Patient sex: M
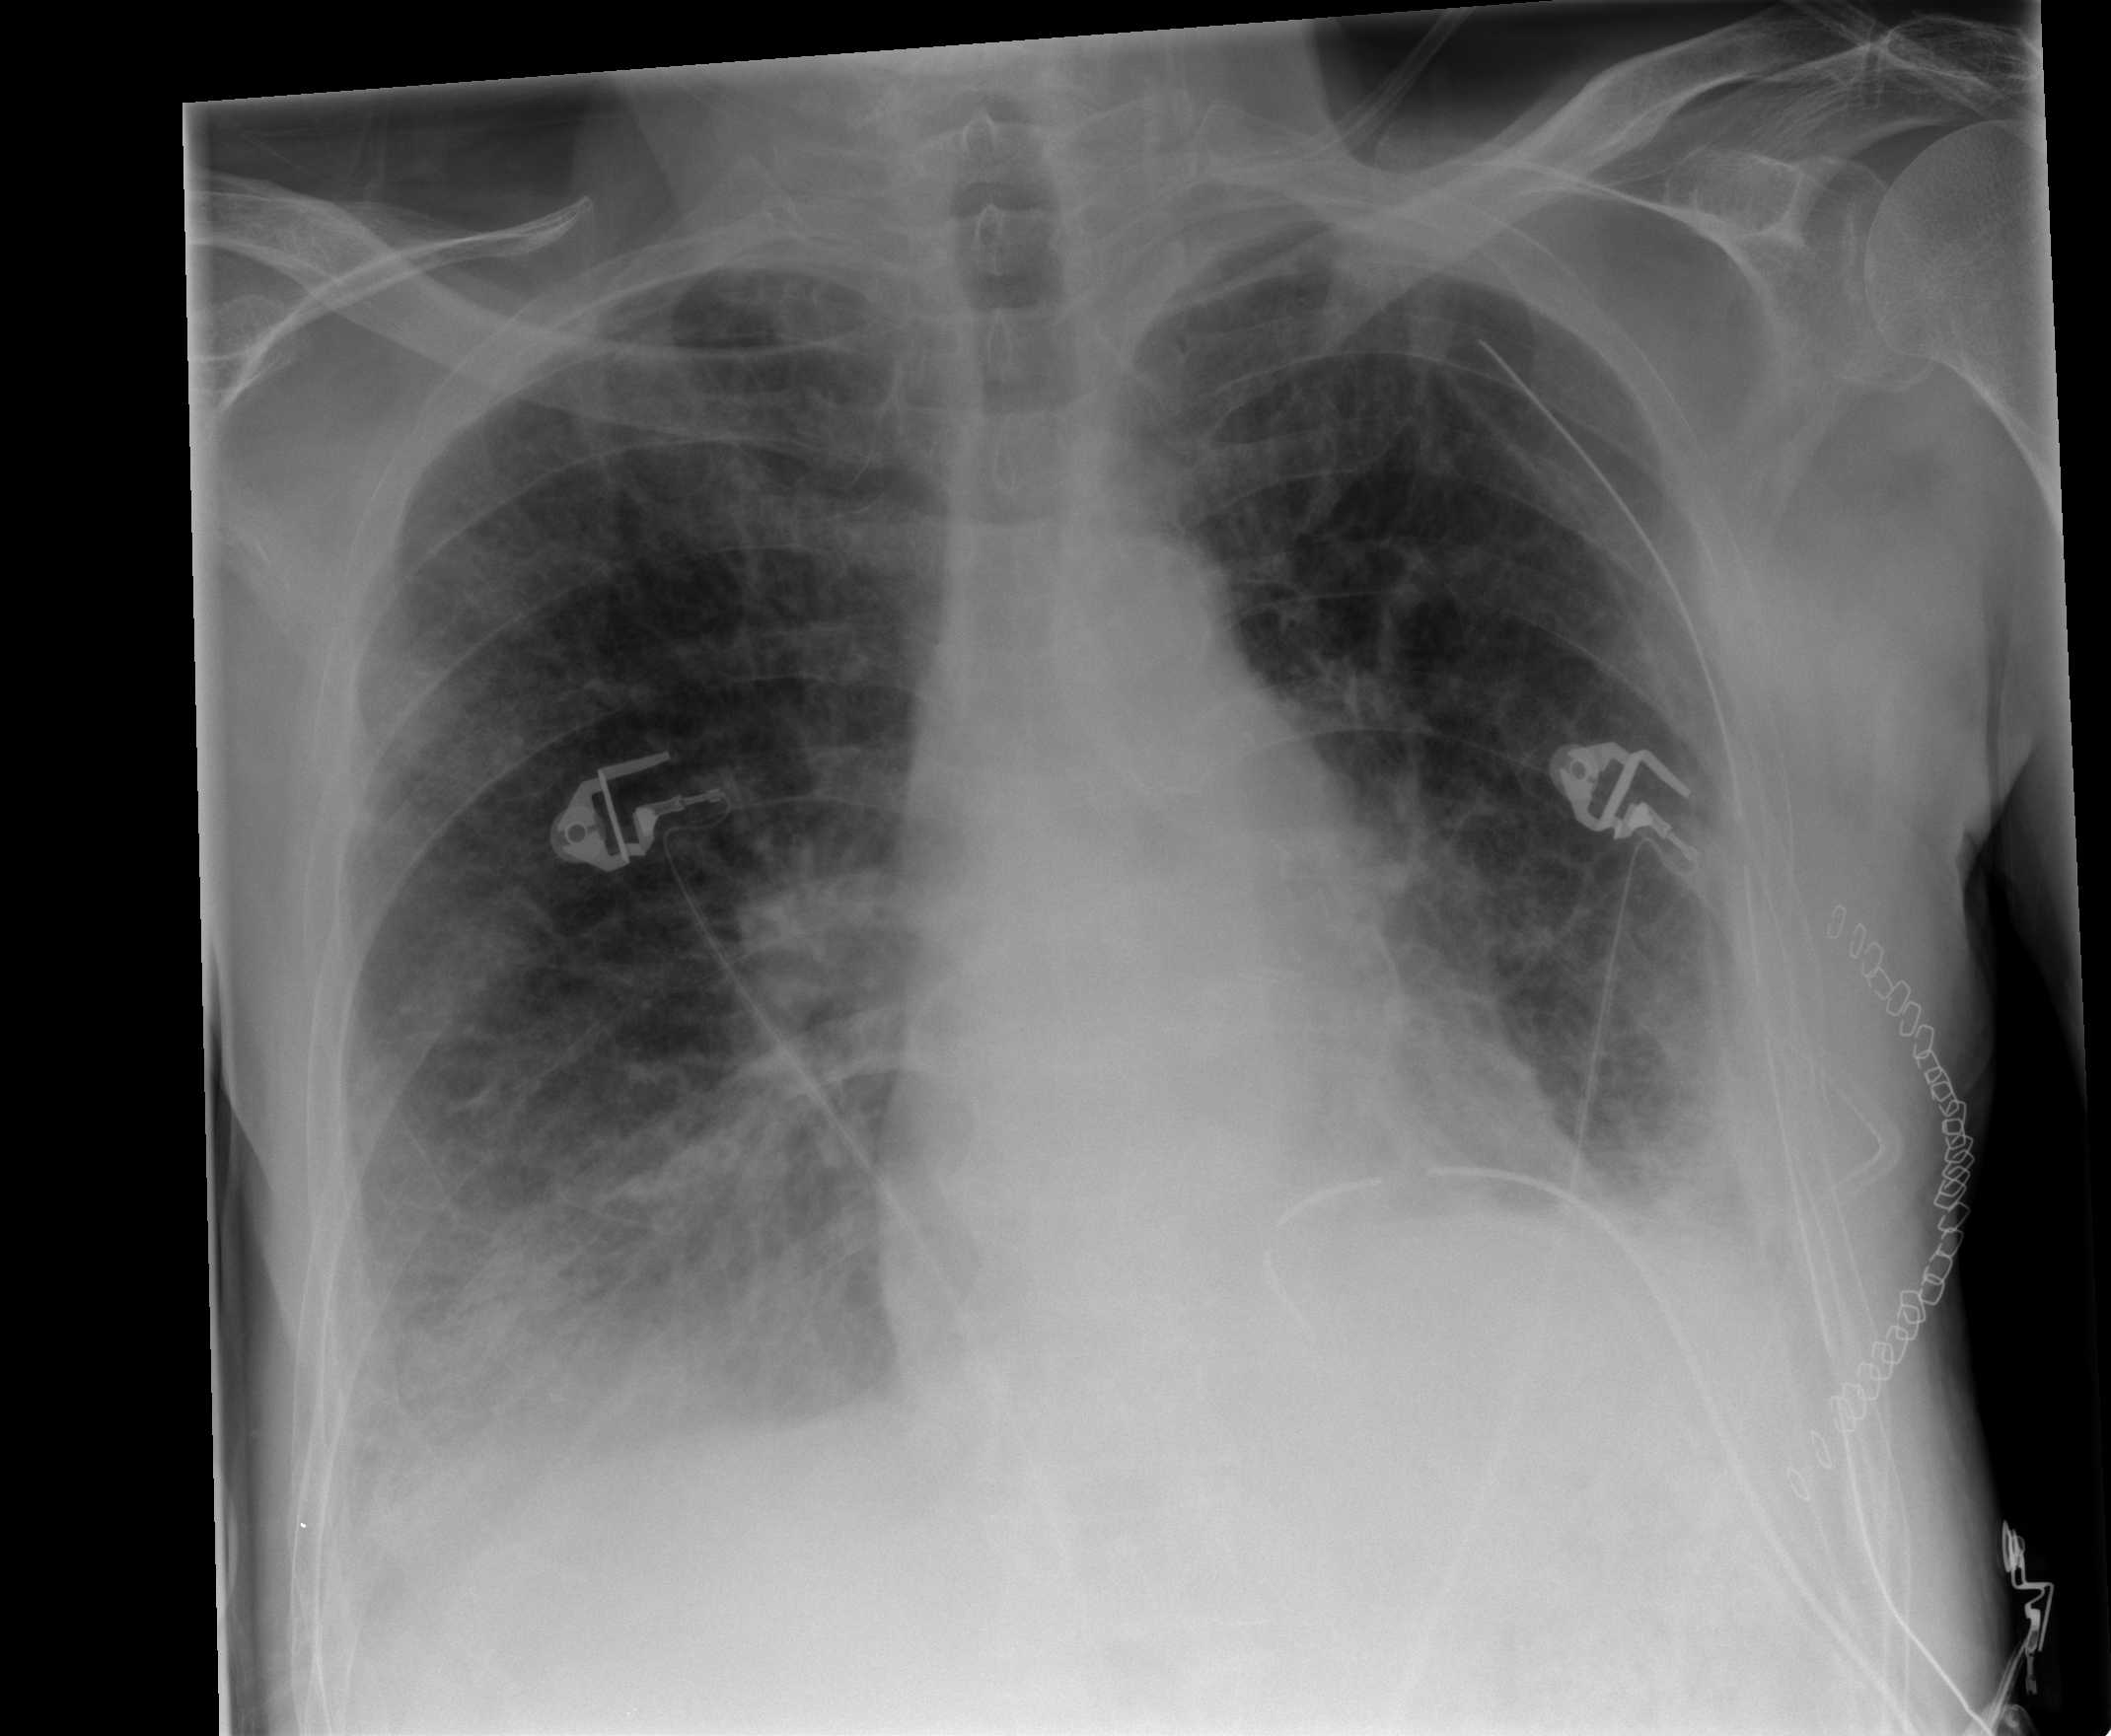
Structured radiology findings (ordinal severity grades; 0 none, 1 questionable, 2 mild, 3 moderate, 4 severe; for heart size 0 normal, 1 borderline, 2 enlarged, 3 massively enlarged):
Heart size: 0
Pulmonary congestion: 0
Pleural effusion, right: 2
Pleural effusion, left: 2
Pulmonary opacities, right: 2
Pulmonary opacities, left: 2
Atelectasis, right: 2
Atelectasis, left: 2